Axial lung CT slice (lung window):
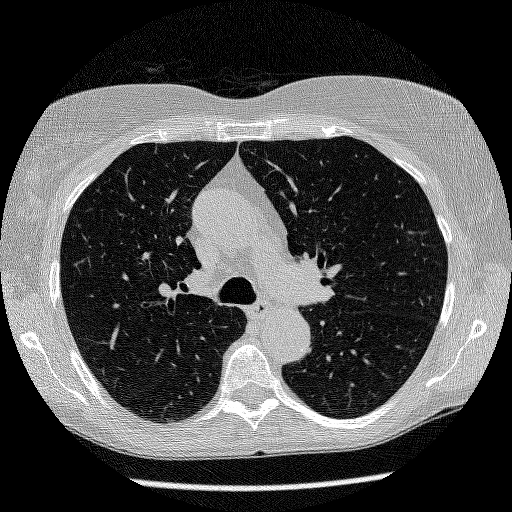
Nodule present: no